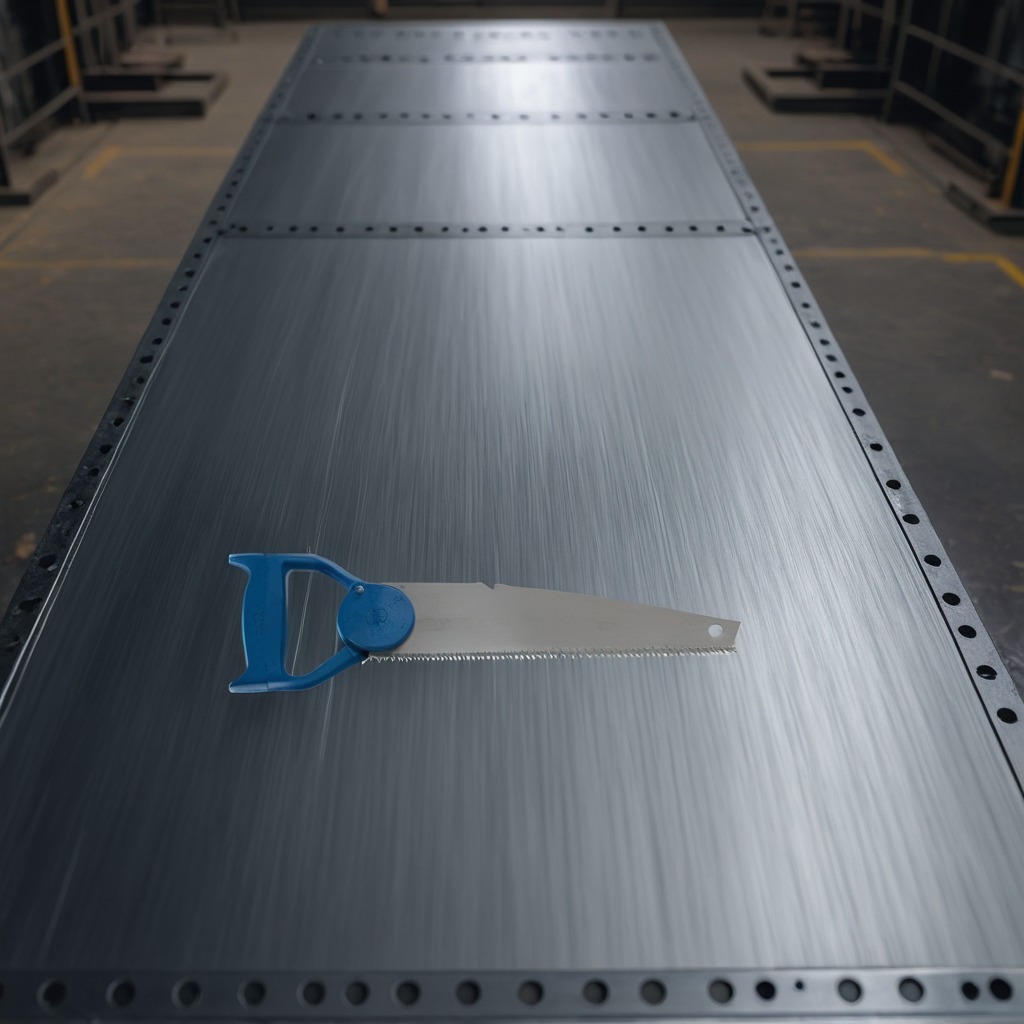
A metal saw is lying on the cold steel table in a mining workshop.